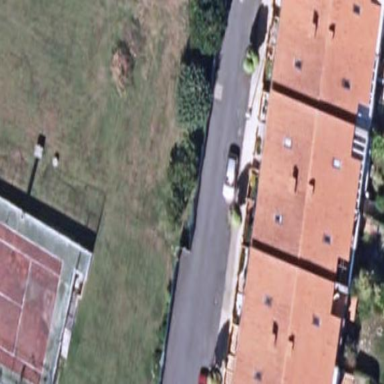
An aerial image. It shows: Terrace building.